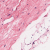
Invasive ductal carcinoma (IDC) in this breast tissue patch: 0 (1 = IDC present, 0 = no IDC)